Question: What is the train number?
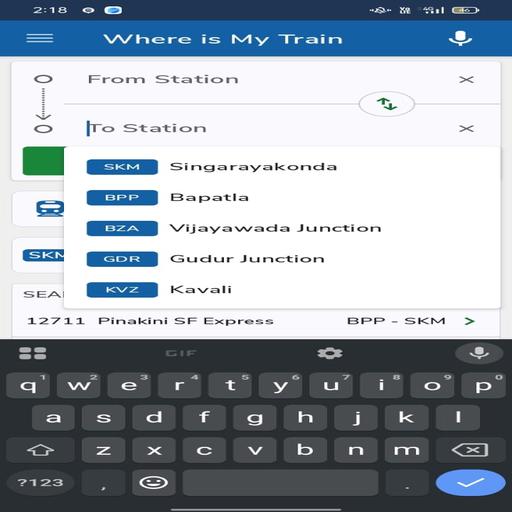
Answer: 12711